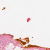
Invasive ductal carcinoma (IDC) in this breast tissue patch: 0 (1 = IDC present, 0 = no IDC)